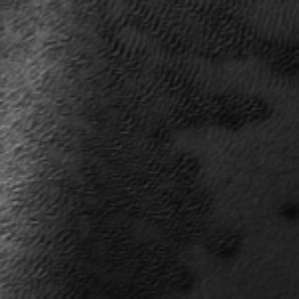
Label: frost